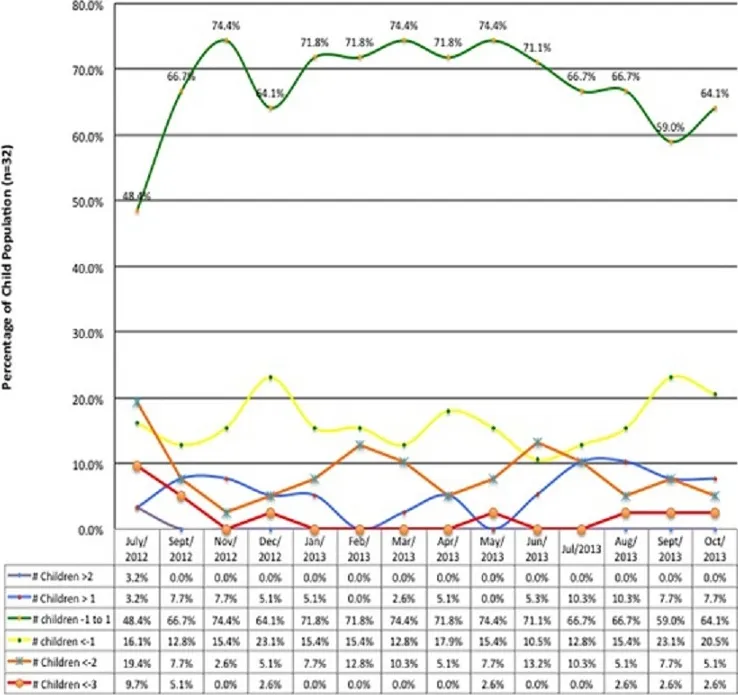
(BMI for Age (z-scores) for the 32 NS children studied at HfH Centre.
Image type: chart (chart)